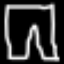
Label: pants